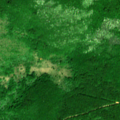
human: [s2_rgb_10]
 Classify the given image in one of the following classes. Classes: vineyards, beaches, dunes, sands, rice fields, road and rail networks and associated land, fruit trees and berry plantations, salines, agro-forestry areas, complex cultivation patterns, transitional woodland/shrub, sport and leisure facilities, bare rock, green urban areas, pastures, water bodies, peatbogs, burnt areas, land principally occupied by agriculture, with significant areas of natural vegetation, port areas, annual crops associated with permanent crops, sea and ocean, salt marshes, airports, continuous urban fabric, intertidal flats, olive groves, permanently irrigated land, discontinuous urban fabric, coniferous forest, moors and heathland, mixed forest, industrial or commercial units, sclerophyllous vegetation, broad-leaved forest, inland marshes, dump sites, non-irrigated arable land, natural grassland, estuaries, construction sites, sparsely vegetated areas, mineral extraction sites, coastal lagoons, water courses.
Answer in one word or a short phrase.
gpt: broad-leaved forest, natural grassland, transitional woodland/shrub